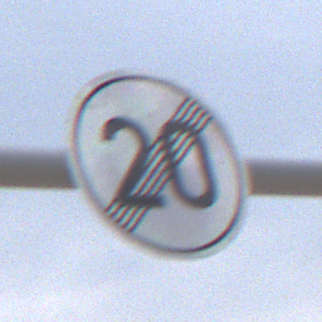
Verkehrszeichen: EndeGeschwindigkeit20
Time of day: Midday
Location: Outdoor (RoadRail)
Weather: PartlyCloudy
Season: NotSpecified
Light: Natural